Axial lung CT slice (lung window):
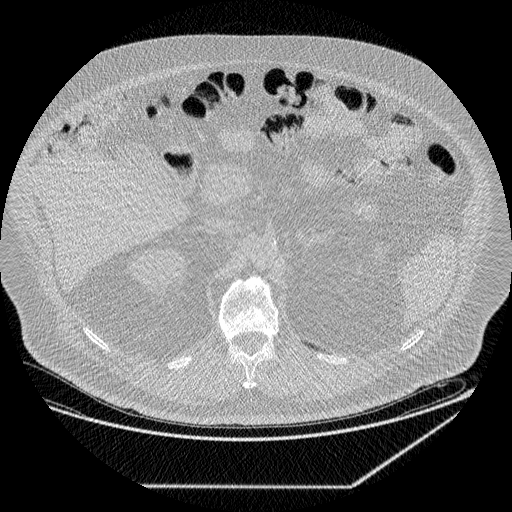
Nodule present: no